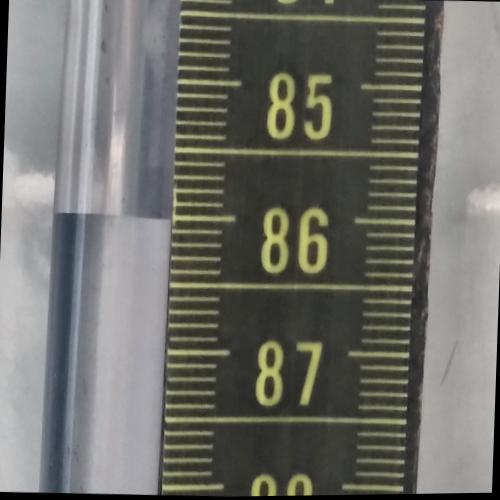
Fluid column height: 86.0 cm